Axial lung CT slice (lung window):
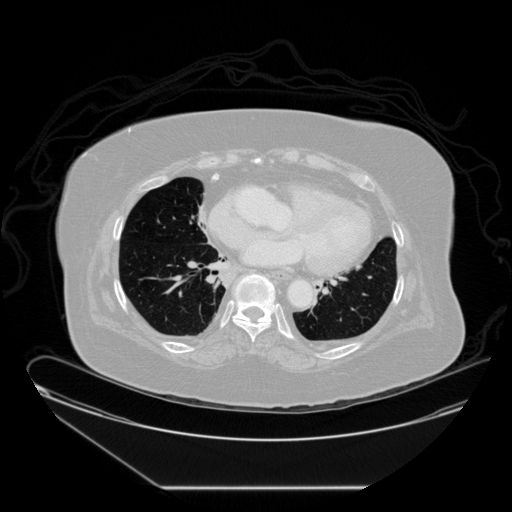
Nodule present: no